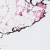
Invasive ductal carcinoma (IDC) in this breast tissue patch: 0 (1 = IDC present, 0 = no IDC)